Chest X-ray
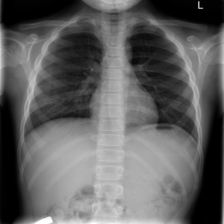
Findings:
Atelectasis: negative
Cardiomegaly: negative
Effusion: negative
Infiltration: negative
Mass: negative
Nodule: negative
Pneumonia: negative
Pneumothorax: negative
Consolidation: negative
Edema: negative
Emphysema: negative
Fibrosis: negative
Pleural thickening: negative
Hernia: negative